Question: We create the database using the schemaExport class of nHibernate. I now have an class with attributes from which we generated the nhibernate mapping. A part of this class is:
'''
public class PluginInstance
{
...
[Bag(2, Name = "RouteParams", Access = "property", Table = "CMS_PluginInstanceRouteParams")]
[Key(3, Column = "ParamId")]
[Element(4, Column = "Param", Type = "string")]
public virtual IList<String> RouteParams
{
get { return _routeParamsField; }
set { _routeParamsField = value; }
}
...
}
'''
The generated part of the nHibernate mapping is the following
'''
<bag name="RouteParams" access="property" table="CMS_PluginInstanceRouteParams">
<key column="ParamId" />
<element column="Param" type="string" />
</bag>
'''
For this property is correcty the "CMS_PluginInstanceRouteParams" table created when we call:
'''
var schemaExport = new SchemaExport(configuration);
schemaExport.Create(false, true);
'''
But I was wondering why this table does not have an primary key. The generated structure is
The column ParamId is correctly an foreign key to the table of the class PluginInstance and in the column Param are correctly the values of the property RouteParams stored.
Is there no need for an primary key on this table? Is it possible to set the primary key on this property using the NHibernate.Mapping.Attributes?
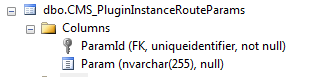
Answer: The table is not mapped as an entity and as such will never be fetched from the database by itself, therefore NHibernate does not need and will not create a primary key for that table.
Edit:
If you want to have a primary key in that table I suggest adding an extra column for that. Using ParamId as a primary key will not work for you. NHibernate will create the table with a primary key, if you create a class and a corresponding mapping file for 'RouteParams'.